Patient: sex F, age 72
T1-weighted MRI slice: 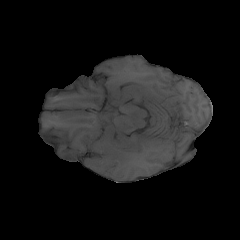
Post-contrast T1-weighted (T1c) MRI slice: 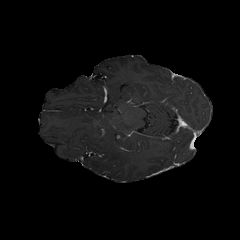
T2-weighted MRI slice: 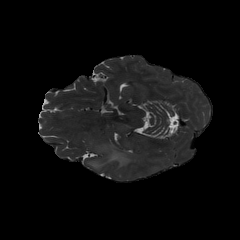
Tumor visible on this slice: yes
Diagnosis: Glioblastoma, IDH-wildtype
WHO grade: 4